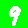
Digit: 9